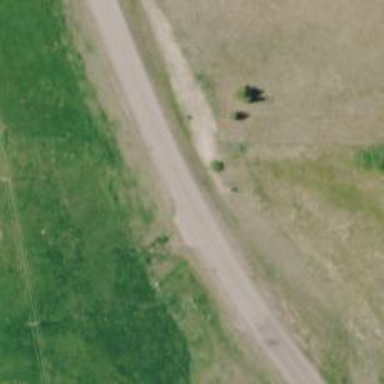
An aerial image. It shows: Secondary road.